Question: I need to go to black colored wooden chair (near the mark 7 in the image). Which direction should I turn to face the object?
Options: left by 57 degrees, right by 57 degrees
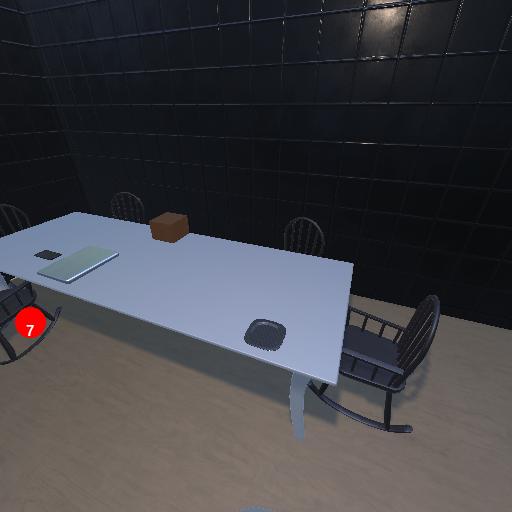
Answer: left by 57 degrees